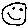
Label: smiley face